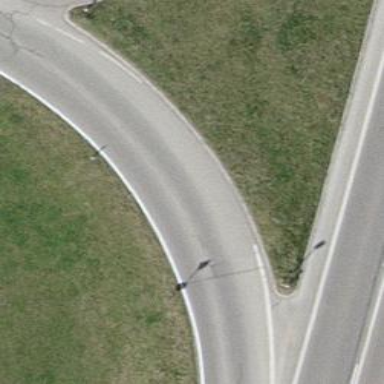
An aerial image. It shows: Tertiary road with asphalt surface.